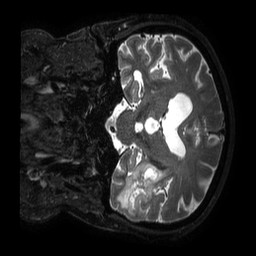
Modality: T2w
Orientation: coronal
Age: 63
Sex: male
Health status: ill
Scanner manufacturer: philips
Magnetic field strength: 3 T
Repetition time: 3.5 s
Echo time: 0.3 s